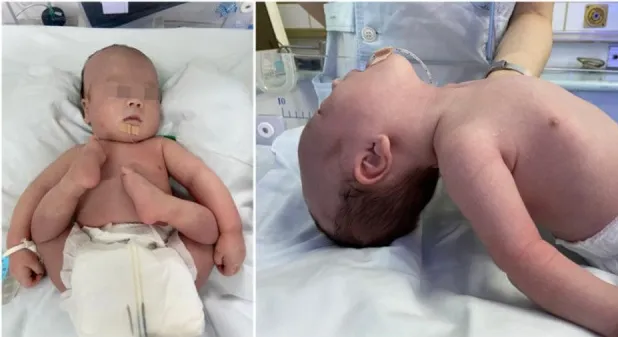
The patient with severe hypotonia and facial dysmorphism.
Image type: medical_photograph (skin_photograph)